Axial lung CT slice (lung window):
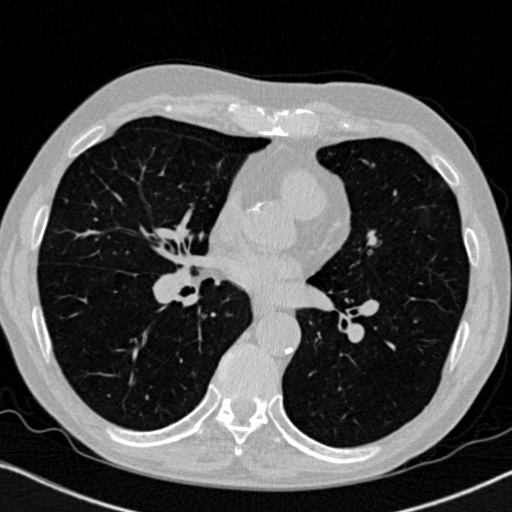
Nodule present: no